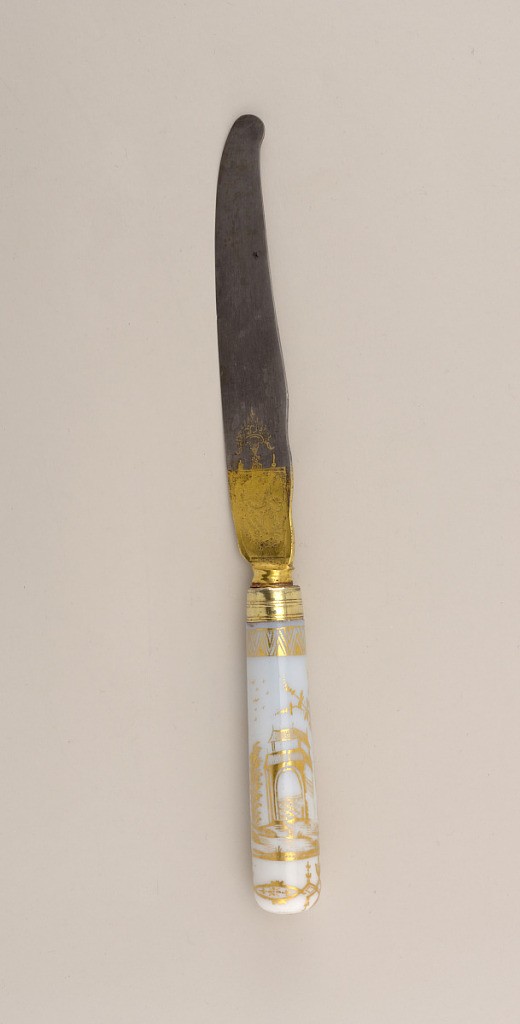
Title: Knife with Porcelain Handle
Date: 1750–1800
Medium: glass, steel, gold, brass
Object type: knife
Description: Sabre-shaped blade, engraved and gilded on both sides with a cartouche of eagle's head and initial "W." Plain bolster and brass (?) ferrule, both gilded. Tapering handle, round in section, of white milk glass with gold Chinoiserie design in gold. Figure with parasol in front of table with vase of flowers set in landscape, trees and pagoda/house.